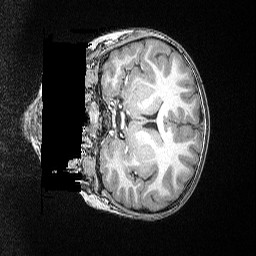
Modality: T1w
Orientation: coronal
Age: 82
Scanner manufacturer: siemens
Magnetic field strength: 3 T
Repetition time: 2.5 s
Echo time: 0.00347 s